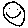
Label: smiley face